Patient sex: M
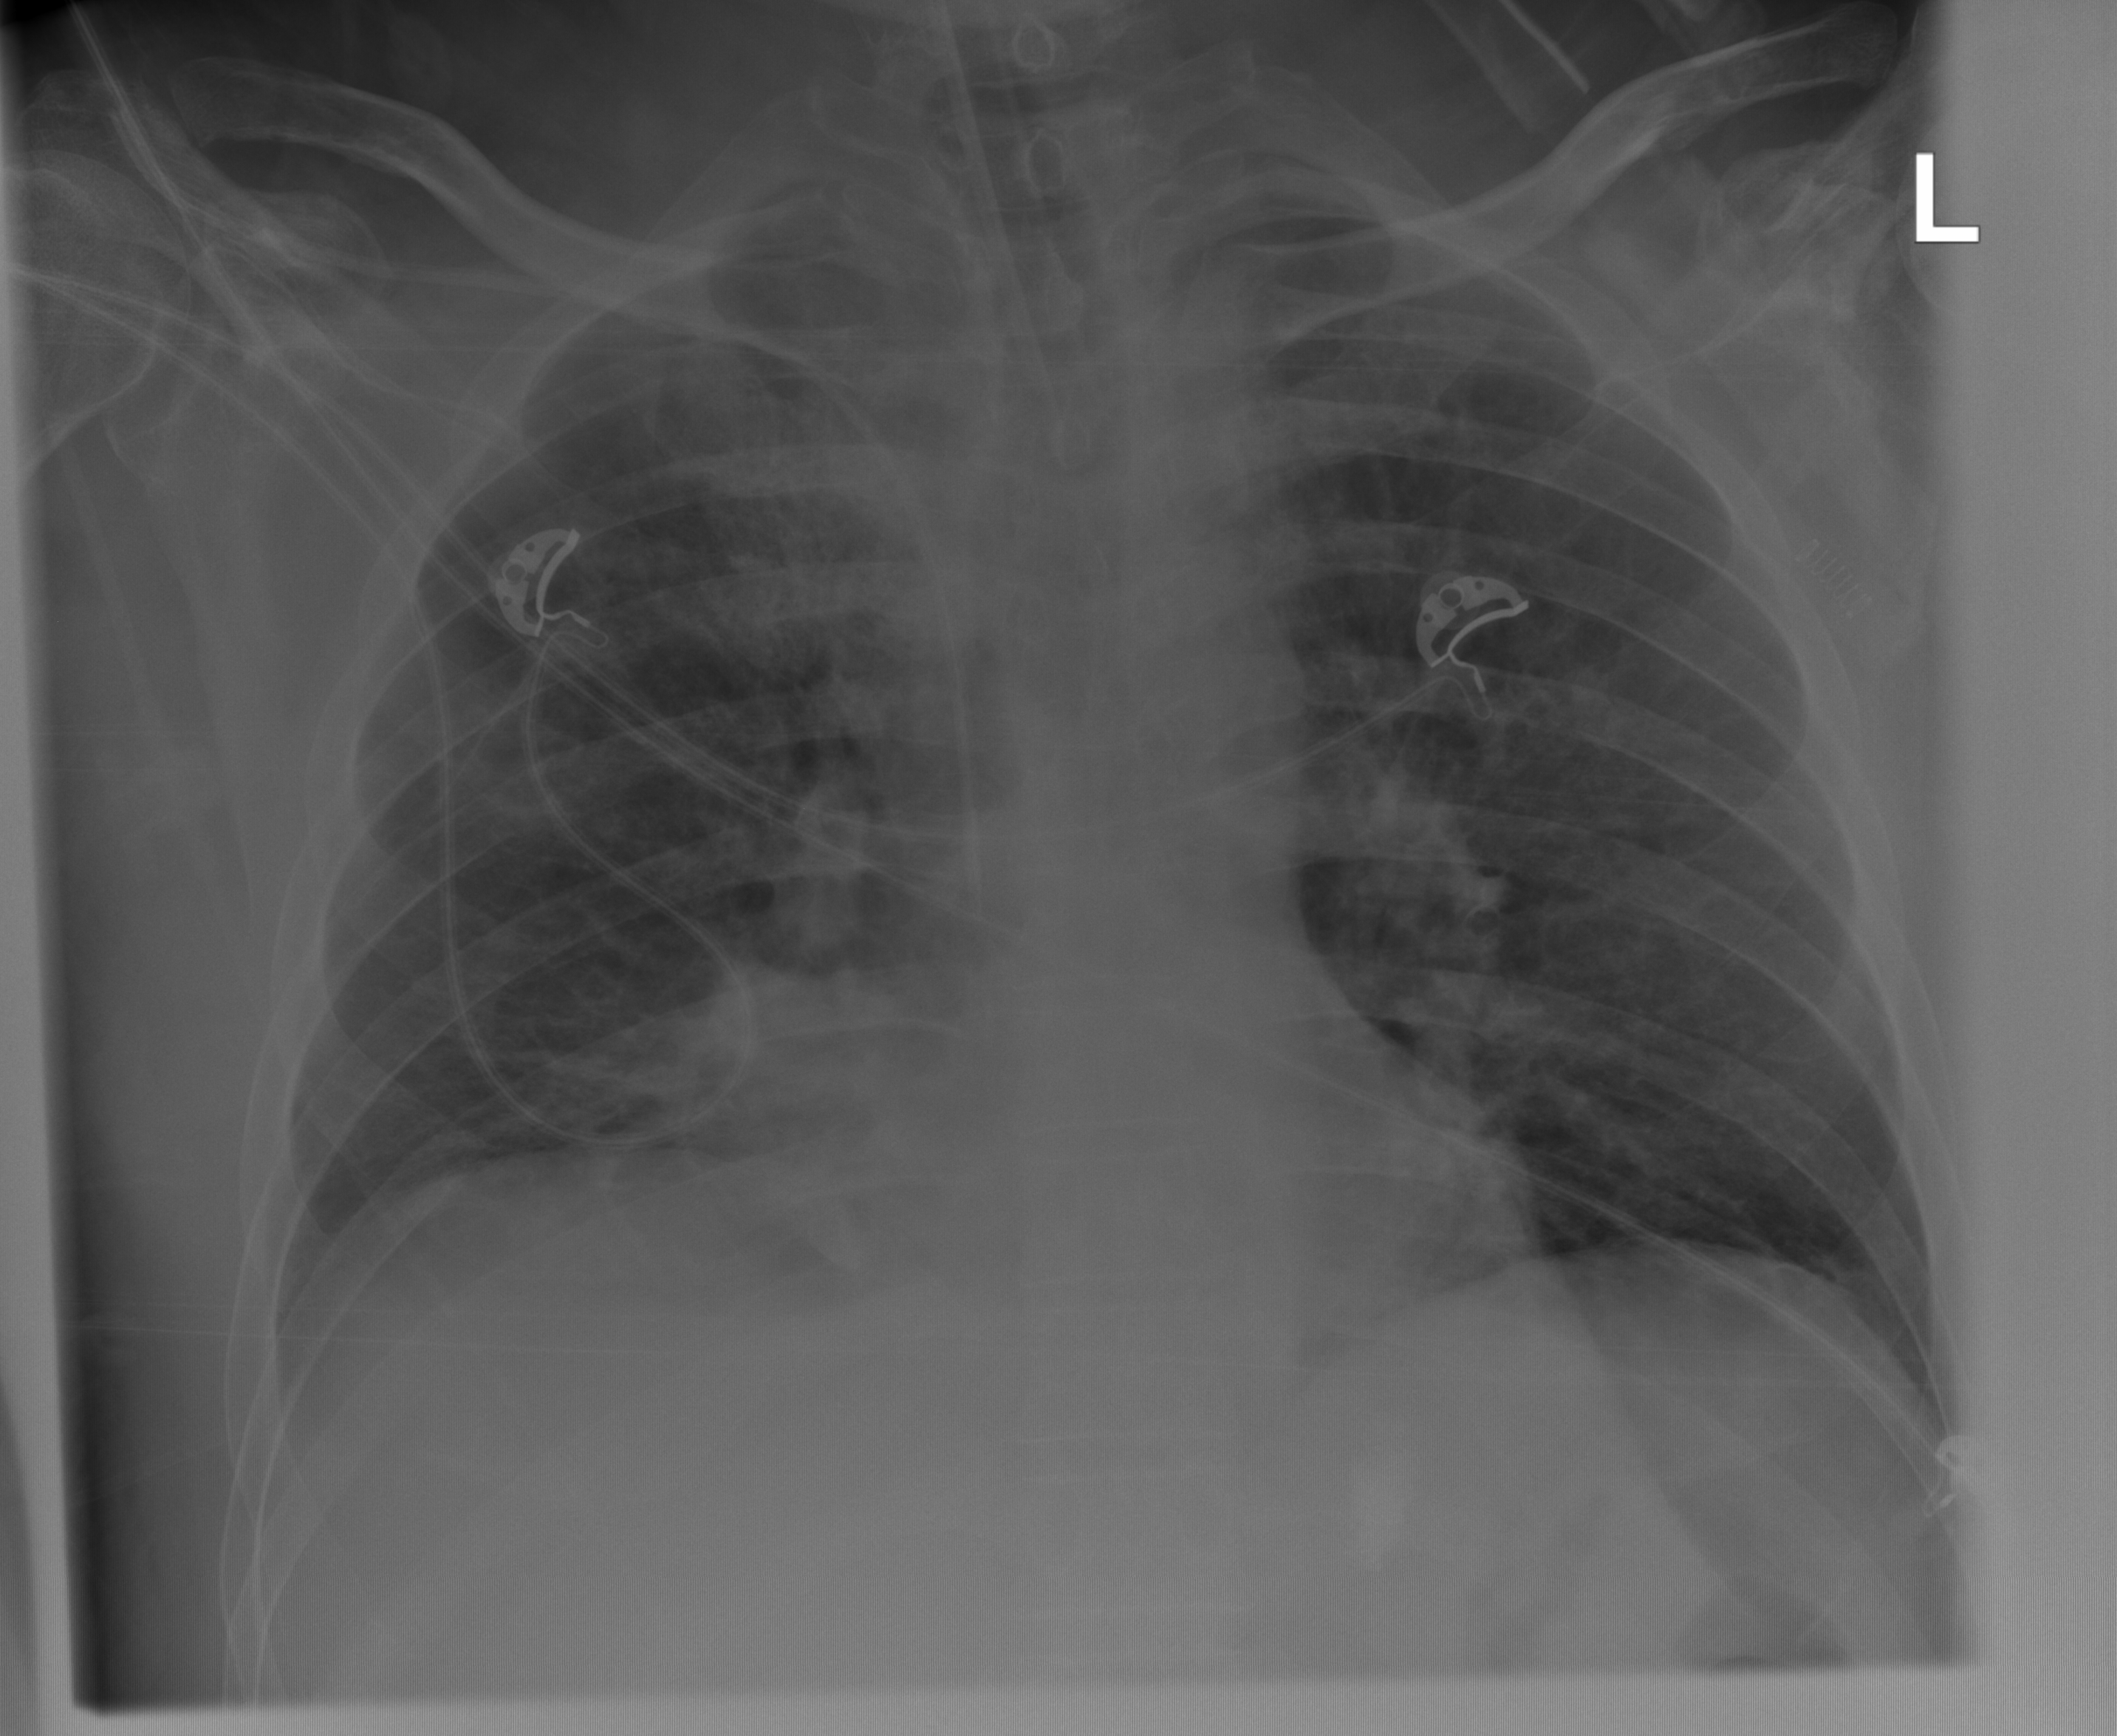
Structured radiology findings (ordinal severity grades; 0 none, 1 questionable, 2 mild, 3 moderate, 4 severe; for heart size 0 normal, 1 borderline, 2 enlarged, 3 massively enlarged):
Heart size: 0
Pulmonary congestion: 0
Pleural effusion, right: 0
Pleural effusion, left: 0
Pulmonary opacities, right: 2
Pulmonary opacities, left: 0
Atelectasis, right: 0
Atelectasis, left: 0